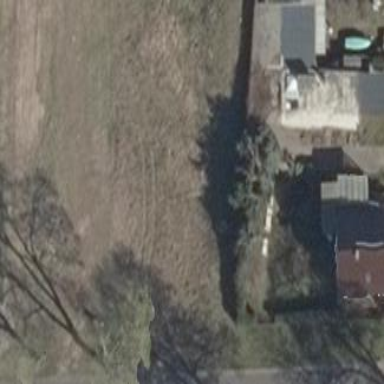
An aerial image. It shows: Detached building.